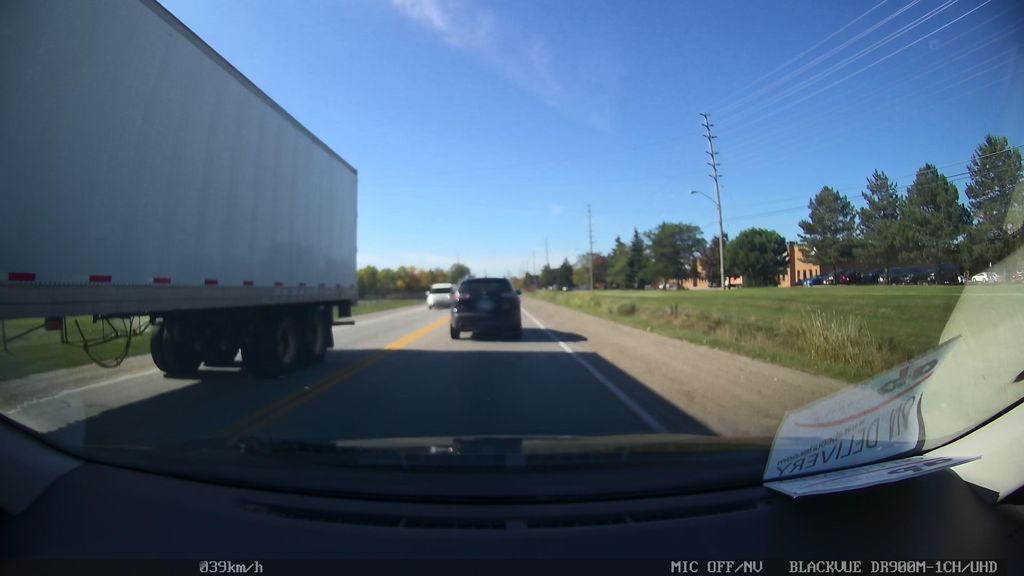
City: toronto